Question: In my case, I have used bootstrap dropdown multi-select inside td where I have also use table responsive class just because of it the dropdown not showing properly. responsive "overflow: hidden" property is hiding that dropdown. Please check below screenshot.

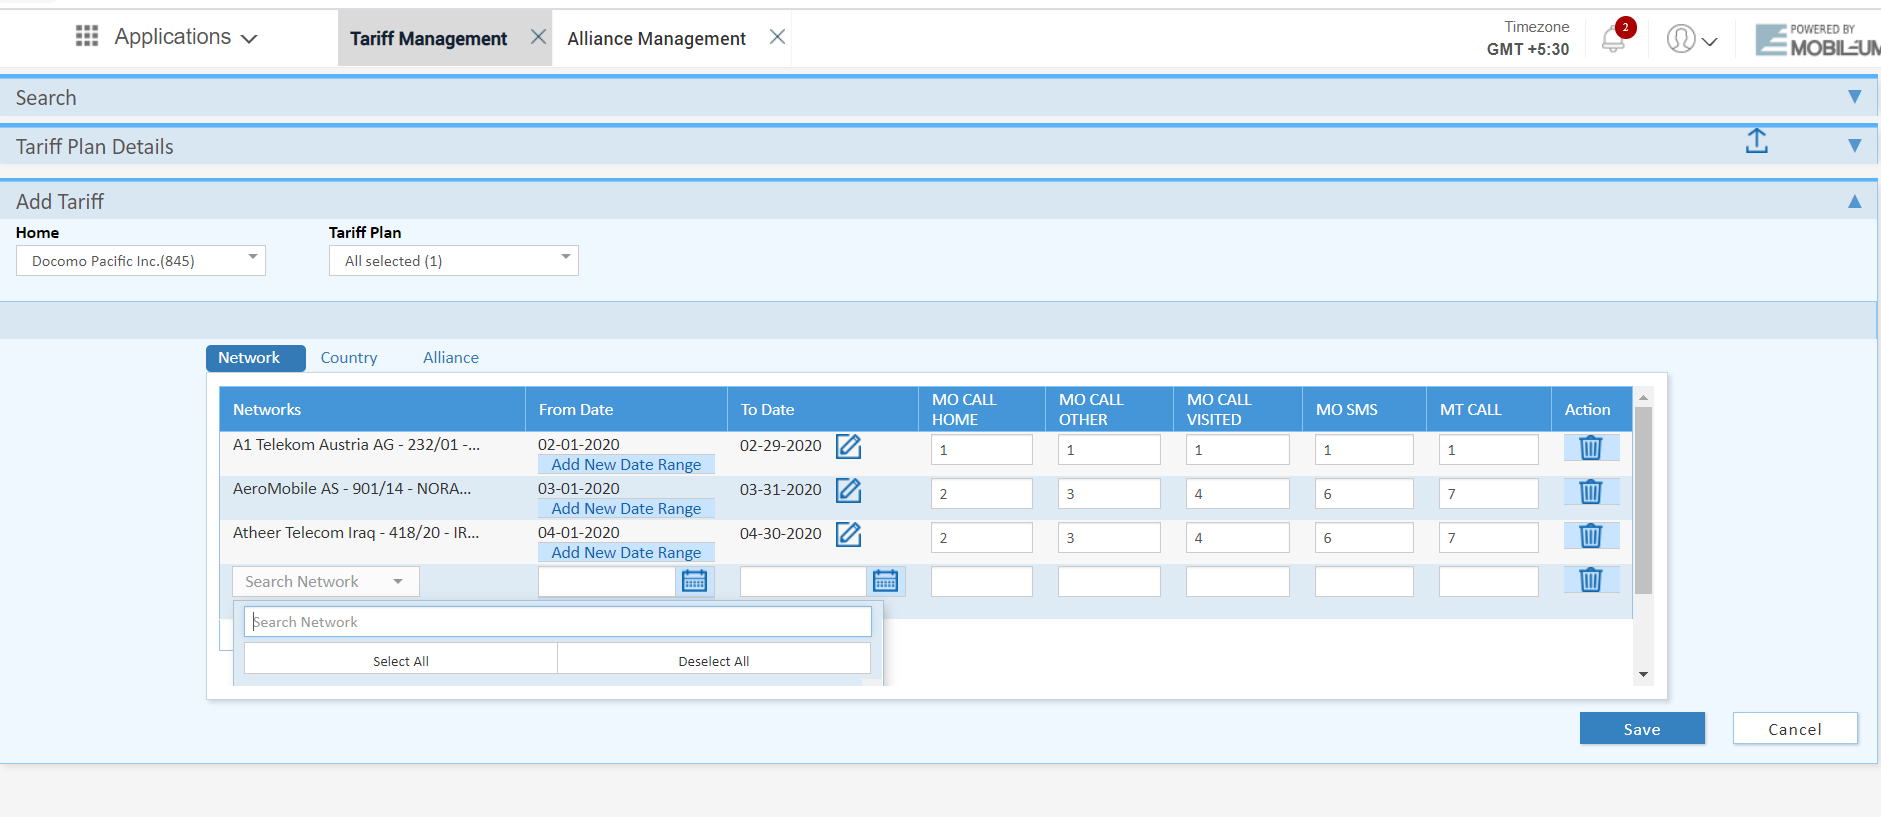
Answer: I talked with bootstrap team and they gave me this solution
Add this property in css: transform: translate3d(0px, 0px, 0px);